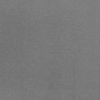
Label: dusty